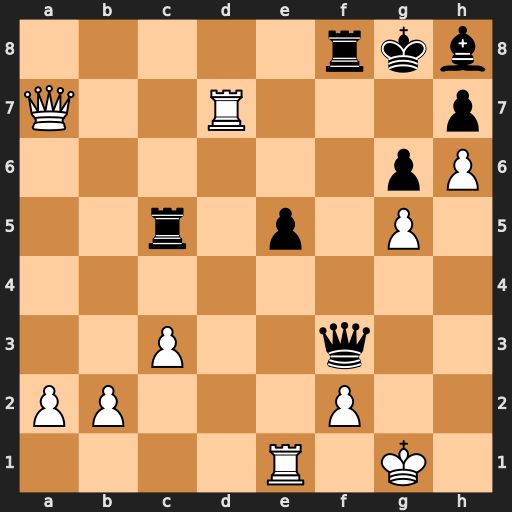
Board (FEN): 5rkb/Q2R3p/6pP/2r1p1P1/8/2P2q2/PP3P2/4R1K1
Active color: w
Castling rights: -
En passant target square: -
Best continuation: Rg7+ Bxg7 Qxg7#